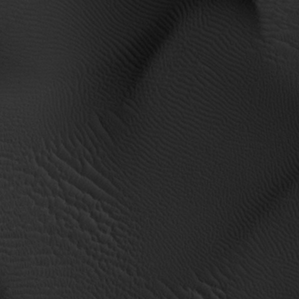
Label: non_frost